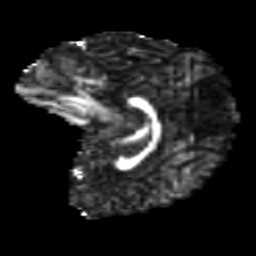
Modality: FA
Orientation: sagittal
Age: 12
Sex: male
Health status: ill
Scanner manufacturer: ge
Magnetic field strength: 3 T
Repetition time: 6.752 s
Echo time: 0.079 s